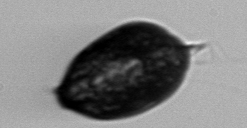
Label: Prorocentrum_micans